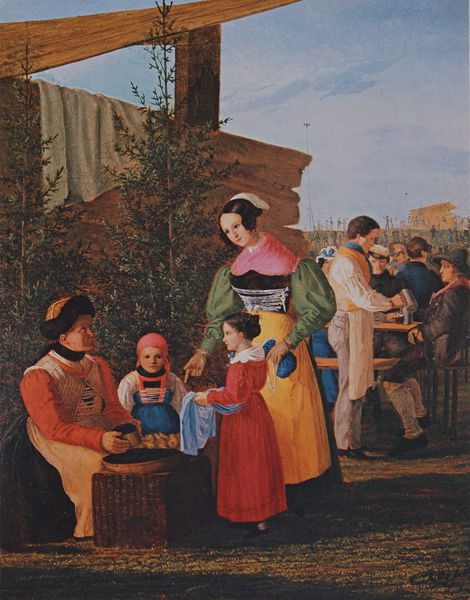
Titel: Szene auf der Theresienwiese
Künstler: Caspar Klotz
Standort: München
Institution: Stadtmuseum
Schlagwörter: baum, blau, blätter, gemälde, gruppe, himmel, mann, schatten, weiß, wolken, bäume, frauen, gelb, grün, landschaft, menschen, mädchen, ocker, sitzen, äste, braun, bunt, finger, frau, frisur, grau, haar, holz, hut, kleid, kleider, licht, männer, orange, schwarz, tisch, dach, haus, rot, tuch, wolke, zaun, beige, fest, flächig, gesellschaft, haube, hochformat, leute, malerei, feier, hemd, hose, kellner, mütze, trinken, wand, bluse, kragen, schale, stehen, ärmel, hände, niederlande, öl, birken, erde, feld, horizont, häuser, natur, vögel, zweige, boden, haare, sitzend, stehend, familie, kind, tochter, bühne, renaissance, rosa, arbeit, bauern, fliegen, genre, kinder, sack, garten, krug, ranken, deutschland, hellblau, bäumchen, schürze, mieder, hosen, russland, schürzen, farben, farbe, naiv, markt, bank, tannen, ölgemälde, essen, kopftuch, korb, balken, bretter, laken, nazarener, waschen, strümpfe, truhe, verkauf, lappen, detailliert, beeren, gaststätte, soldat, kittel, stand, bier, einkauf, kiste, nadelbaum, tanne, beutel, säckchen, tasche, mahlzeit, bänke, tracht, biedermeier, anbieten, schultertuch, mittelalter, stall, nadelbäume, tannenbäume, trachten, grpn, ständer, kaufen, holzwand, pelzkappe, verkaufen, lederhose, töchter, dirndl, wirt, farbigkeit, weinlese, schnürung, bäu, büchse, biergarten, bude, oktoberfest, abwasch, ausschank, handtucj, rotes kleid, vaerkauf, bierkrüge, junge männer, bierbank, schürte, landgasthof, bierkurg